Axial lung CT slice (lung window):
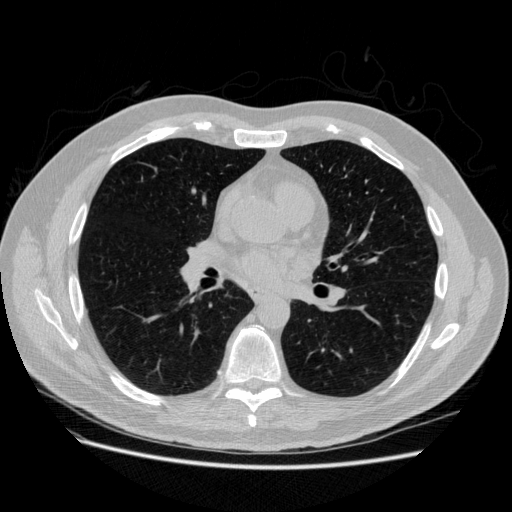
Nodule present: no